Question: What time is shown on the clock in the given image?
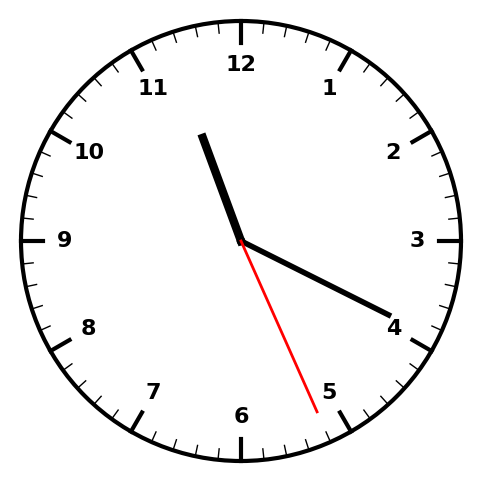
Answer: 11:19:26